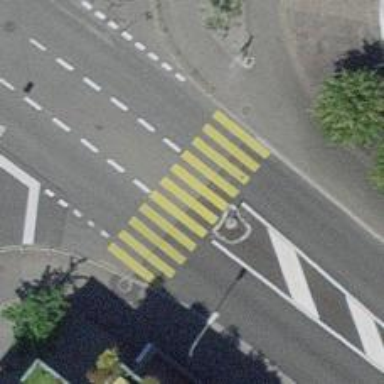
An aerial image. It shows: Marked crossing on the road.